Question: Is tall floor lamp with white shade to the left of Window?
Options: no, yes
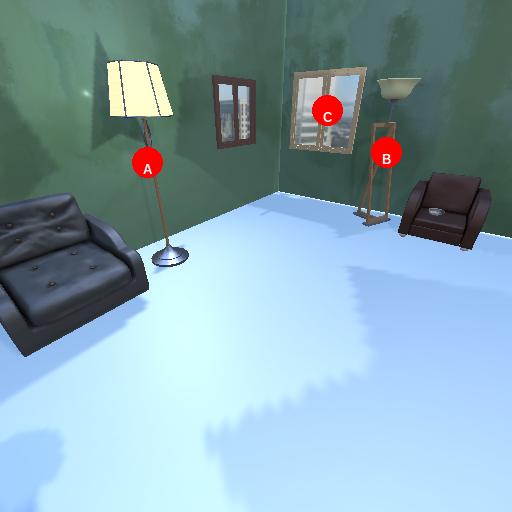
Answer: no